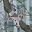
Label: 4